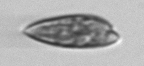
Label: Prorocentrum_dentatum